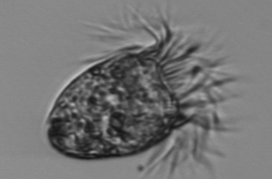
Label: Strombidium_morphotype1